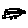
Label: car